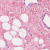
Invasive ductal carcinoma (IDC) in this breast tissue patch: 0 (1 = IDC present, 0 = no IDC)